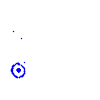
Particle: proton